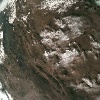
Label: land